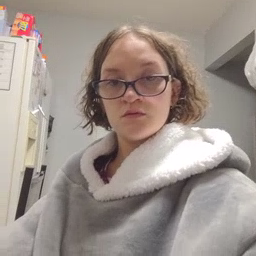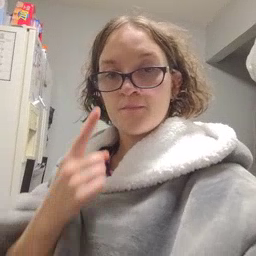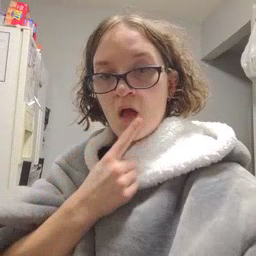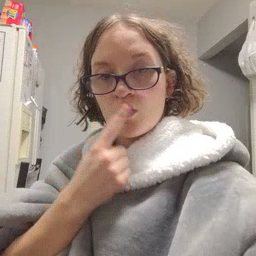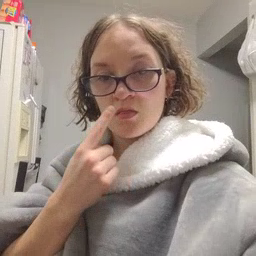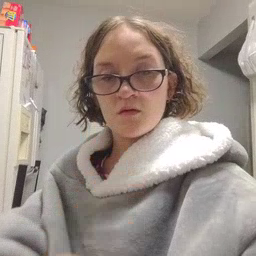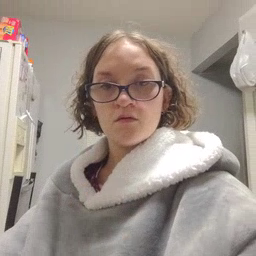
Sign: mouth